Question: I was learning about non-linear clustering algorithms and I came across this 2-D graph. I was wondering which clustering alogirthm and combination of hyper-parameters will cluster this data well.

Just like a human will cluster those 5 spikes. I want my algorithm to do it.
I tried KMeans but it was only clustering horizontly or vertically. I started using GMM but couldn't get the hyper-parameters right for the desired clustering.
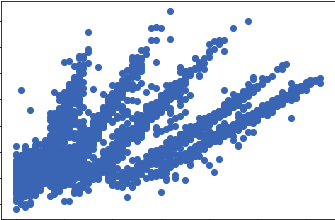
Answer: If it doesn't work, always try to improve the preprocessing first. Algorithms such as k-means are very sensitive to scaling, so that is something that needs to be chosen carefully.
GMM is clearly your first choice here. It may be worth trying out different tools. R's Mclust is very slow. Sklearn's GMM is sometimes unstable. ELKI is a bit harder to get started with, but its EM gave me the best results usually.
Apart from GMM, it likely is worth trying out . These algorithms assume there is some manifold (e.g., a line) on which a cluster exists. Examples include ORCLUS, LMCLUS, CASH, 4C, ... But in my opinion these mostly work for synthetic toy data.